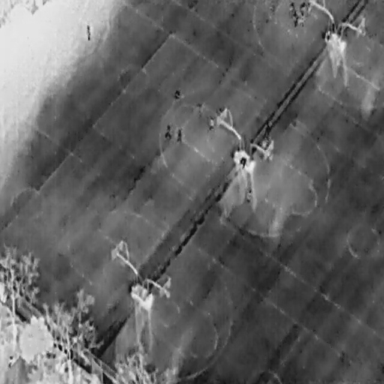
There are 14 People in the infrared image.